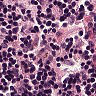
Metastatic tissue present: no